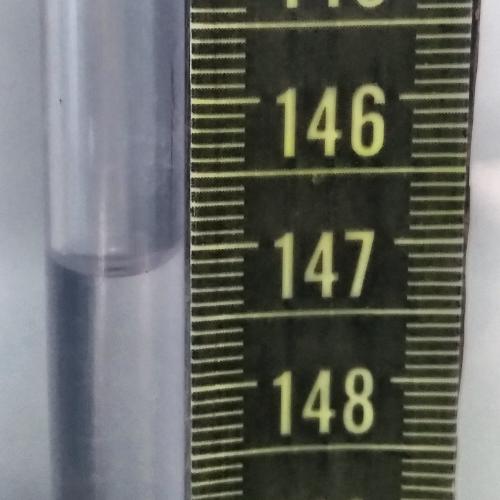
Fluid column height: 147.1 cm